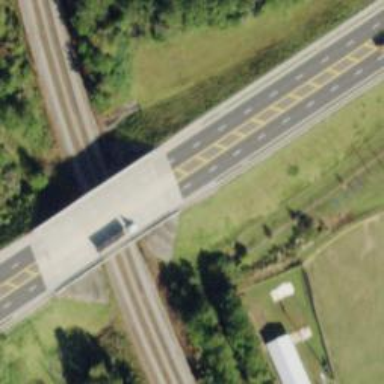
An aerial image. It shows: Trunk highway bridge.